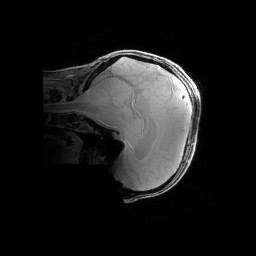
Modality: PDw
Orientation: sagittal
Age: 30
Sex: male
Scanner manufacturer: siemens
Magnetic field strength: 6.98 T
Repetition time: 1.3 s
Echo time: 0.00231 s